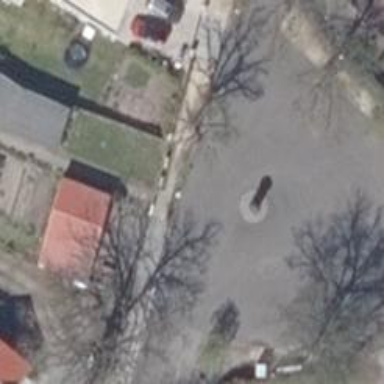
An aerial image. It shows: Column used for advertising.